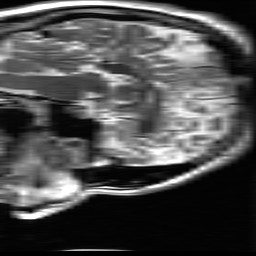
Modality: T2w
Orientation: sagittal
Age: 26
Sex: male
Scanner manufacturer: ge
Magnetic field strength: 3 T
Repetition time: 5.192 s
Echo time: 0.1003 s